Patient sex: M
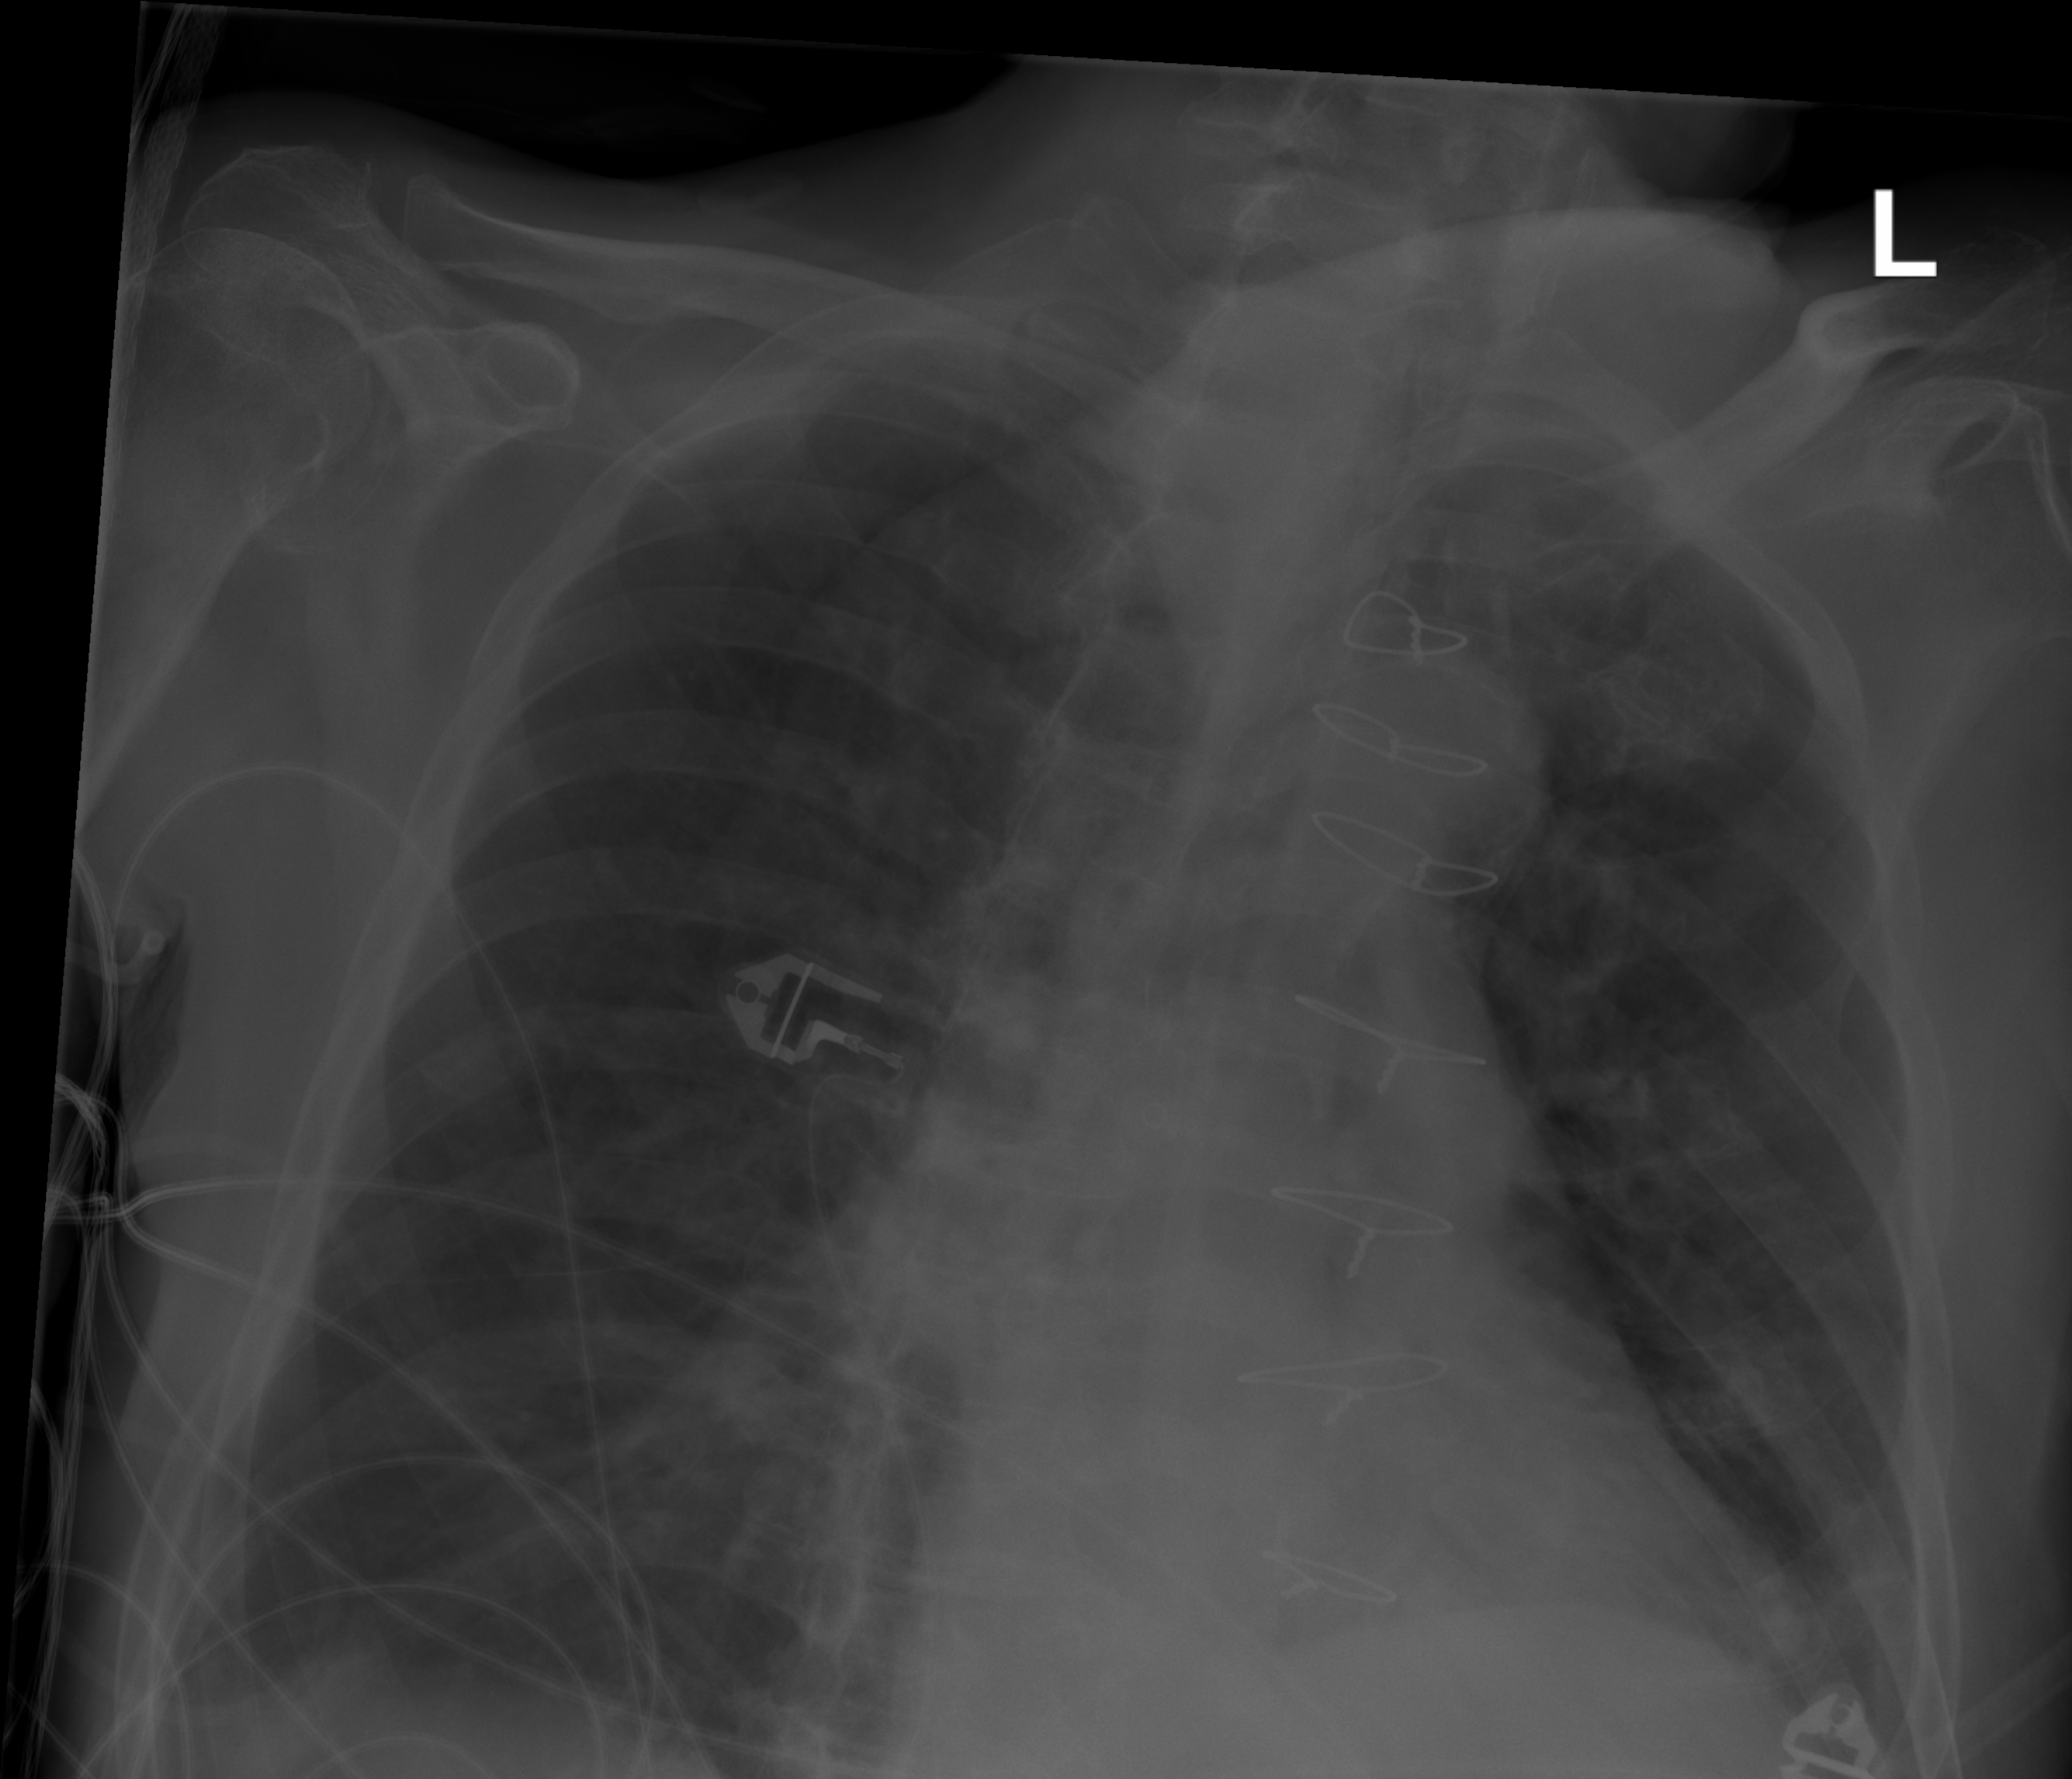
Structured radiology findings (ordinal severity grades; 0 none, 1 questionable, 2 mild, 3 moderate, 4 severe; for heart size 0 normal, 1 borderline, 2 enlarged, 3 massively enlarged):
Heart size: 0
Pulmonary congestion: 0
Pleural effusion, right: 0
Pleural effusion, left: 0
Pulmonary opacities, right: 1
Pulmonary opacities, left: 0
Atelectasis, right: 0
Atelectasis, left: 0